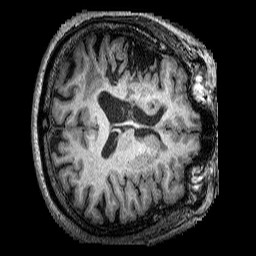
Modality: T1w
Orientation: axial
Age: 55
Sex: female
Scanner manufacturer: siemens
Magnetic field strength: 3 T
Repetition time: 2.25 s
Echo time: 0.00452 s